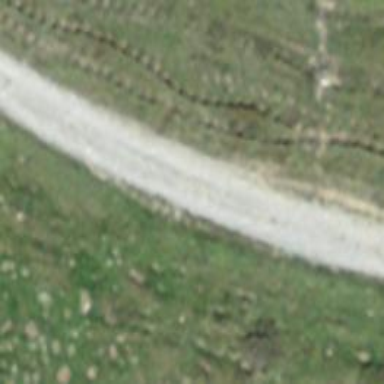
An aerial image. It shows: Dirt track with grade 3 quality.